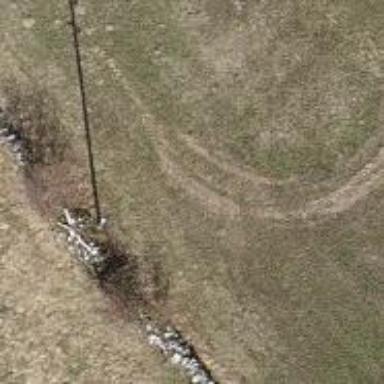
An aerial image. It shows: Power pole.